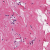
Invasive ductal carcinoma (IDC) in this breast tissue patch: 0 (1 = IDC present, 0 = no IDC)